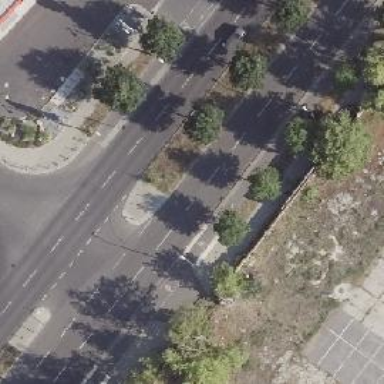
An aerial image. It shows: Asphalt footway with uncontrolled crossing that includes pedestrian island.